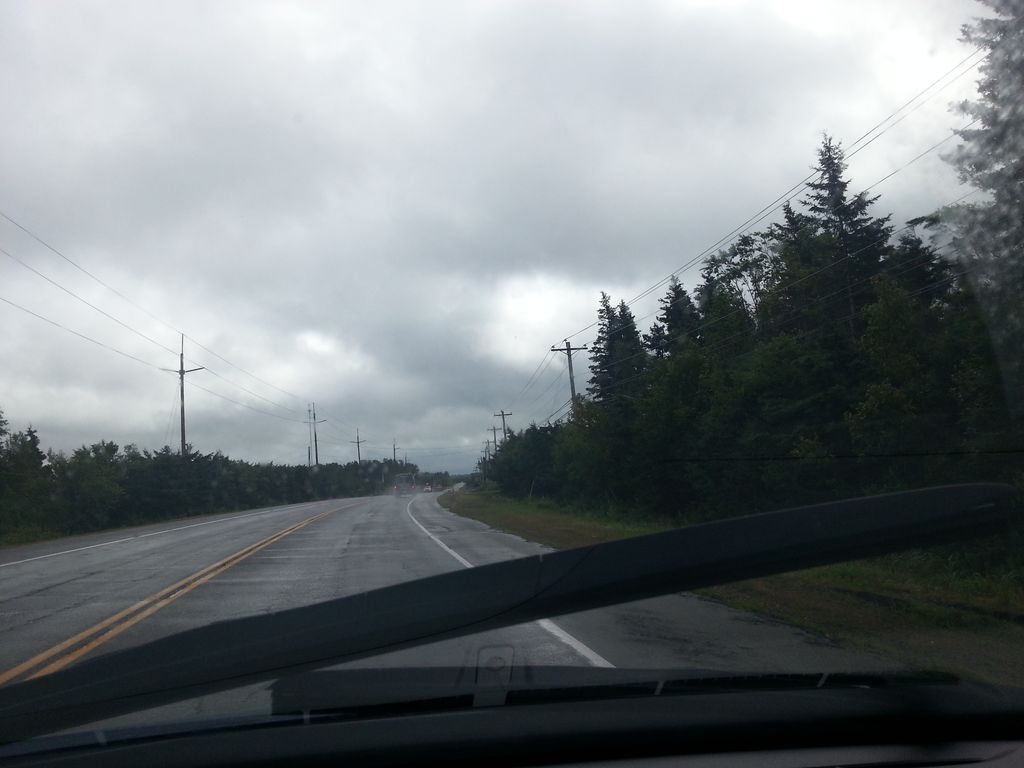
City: charlottetown